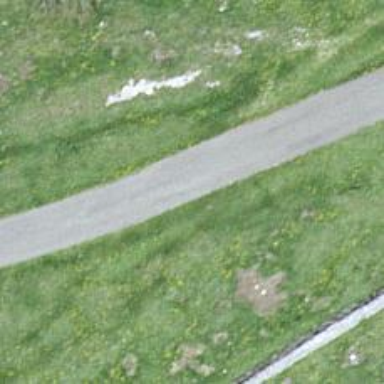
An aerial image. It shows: Paved track with grade 1 surface.